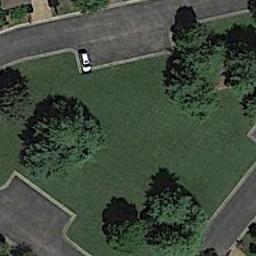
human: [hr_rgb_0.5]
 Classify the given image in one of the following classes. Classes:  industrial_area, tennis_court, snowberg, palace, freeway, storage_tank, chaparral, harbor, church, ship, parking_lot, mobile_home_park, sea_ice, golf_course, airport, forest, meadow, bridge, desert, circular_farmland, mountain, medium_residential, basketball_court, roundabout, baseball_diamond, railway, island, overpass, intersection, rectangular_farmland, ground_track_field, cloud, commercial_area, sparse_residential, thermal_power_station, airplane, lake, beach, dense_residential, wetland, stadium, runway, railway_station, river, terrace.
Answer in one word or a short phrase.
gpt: meadow